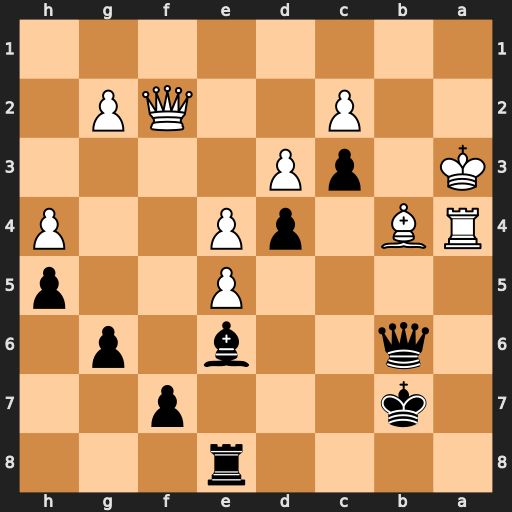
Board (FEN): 4r3/1k3p2/1q2b1p1/4P2p/RB1pP2P/K1pP4/2P2QP1/8
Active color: b
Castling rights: -
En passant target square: -
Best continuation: Ra8 Rxa8 Kxa8